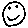
Label: smiley face